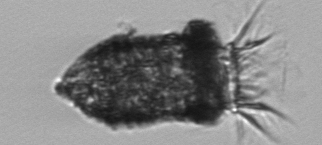
Label: Tintinnopsis